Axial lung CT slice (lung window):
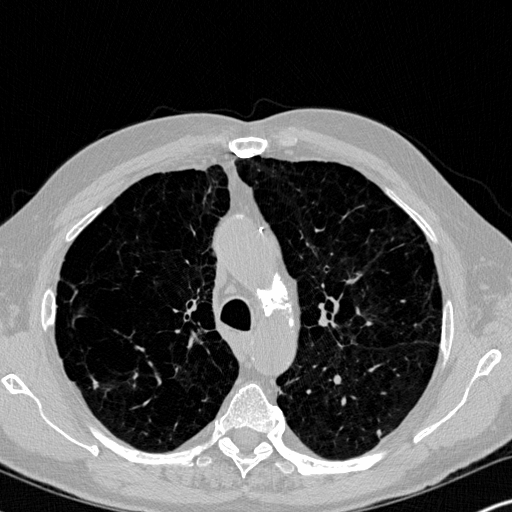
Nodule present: yes
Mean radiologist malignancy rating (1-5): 3